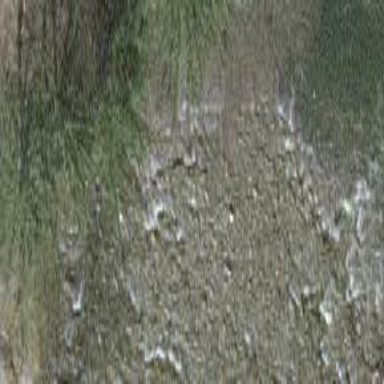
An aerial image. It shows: Terrain covered in shingle.